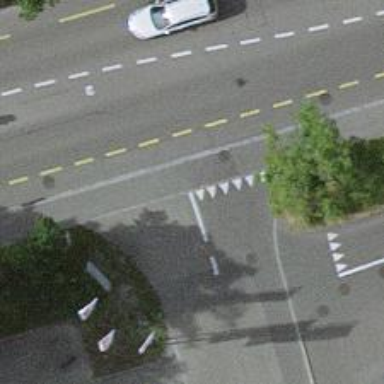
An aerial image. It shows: Road with "give way" sign.